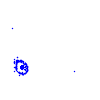
Particle: electron